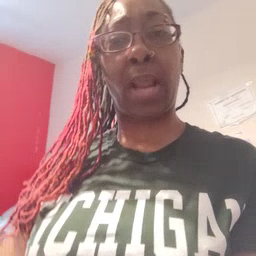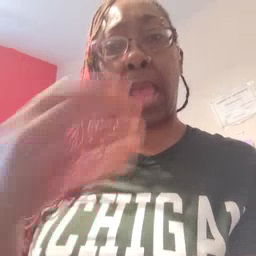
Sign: hot